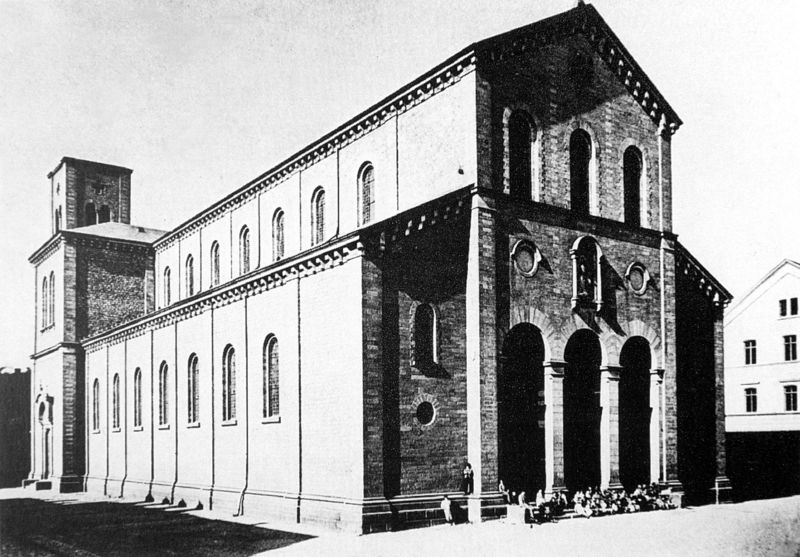
Titel: St. Ludwig, Ludwigshafen, ohne Turmaufbauten (Foto vor 1882)
Künstler: Heinrich Hübsch
Standort: Ludwigshafen
Institution: St. Ludwig (kath.)
Schlagwörter: gott, gruppe, himmel, mann, schatten, weiß, frauen, menschen, sitzen, fenster, frau, grau, hell, licht, männer, schwarz, strasse, säule, säulen, tür, dach, gebäude, haus, weg, alt, architektur, mensch, sockel, stein, steine, häuser, kirche, sonne, figur, renaissance, turm, skulptur, statue, klar, schiff, bogen, fassade, italien, perspektive, sachlich, dorf, giebel, mauer, ziegel, tag, türe, platz, besucher, rundbogen, treppe, seitenansicht, uhr, stufen, hoch, tor, halle, foto, fotografie, photographie, bögen, eingang, nische, arkade, glockenturm, kirch, rundfenster, minimalistisch, mauerwerk, schwarz-weiss, entwurf, arkaden, hauptschiff, kapitelle, kathedrale, langhaus, neu, rom, photo, fries, aussenansicht, portal, rustika, sims, kirchenschiff, gesims, mittelschiff, pforte, dreischiffig, obergaden, obergarden, querhaus, rosette, seitenschiff, portikus, mittelalter, apsis, romanik, kapelle, porticus, konsolen, niesche, fotographie, aufnahme, fot, römisch, basilika, klassizistisch, lager, photografie, lisenen, gesamtansicht, zweiturmfassade, romanisch, rundbogenfenster, viele fenster, arkarden, basen, gesimse, seitenschiffe, westfassade, westwerk, wandgliederung, riesig, biforium, medaillons, konsolfries, synagoge, gruppenfoto, bidorium, geshlossen, kpitelle, madonnefigur, nüchtern, pbergaden, plath, querflügel, querschnittsfassade, südfassade, würfelfries, runde fenster, kirchplatz, portral, obergadenfenster, frühgotisch, schwaz weiß, or, #stein, roamnisch, sehr groß, felster, qerschnittfassade, baisilika